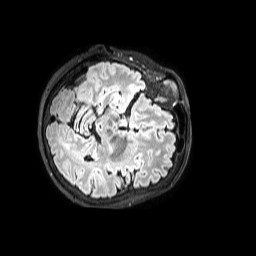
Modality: FLAIR
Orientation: axial
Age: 63
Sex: female
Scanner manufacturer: philips
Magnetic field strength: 3 T
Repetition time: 4.8 s
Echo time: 0.2796 s